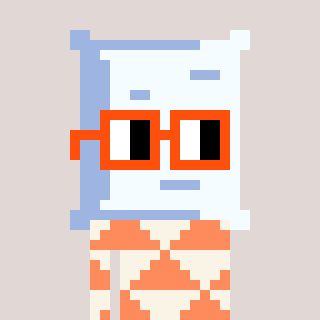
a pixel art character with square orange glasses, a pillow-shaped head and a peachy-colored body on a warm background